Question: In my app, I am reading from HTTP page and converting the Stream via the below method into String.
'''
public static String convertStreamToString(java.io.InputStream is)
{
java.util.Scanner s = new java.util.Scanner(is).useDelimiter("\A");
return s.hasNext() ? s.next() : "";
}
'''
However, once I have the String, I am comparing to another String (manually created in eclipse) which has the exact same component, (which is a copy paste from the same HTML file on my server). The comparison is returning me false.
I am using s1.equalsIgnoreCase(s2). Below is an image how my 2 strings are exactly alike.

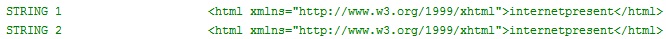
Answer: Most likely, one of your Strings has some whitespace that results in them being unequal upon comparison.
Calling '.trim()' on the Strings before you compare them should fix this.